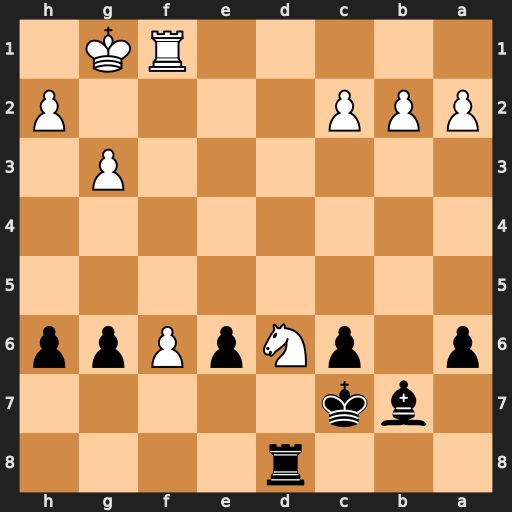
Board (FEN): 3r4/1bk5/p1pNpPpp/8/8/6P1/PPP4P/5RK1
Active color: b
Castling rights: -
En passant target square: -
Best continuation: Kxd6 Rd1+ Kc7